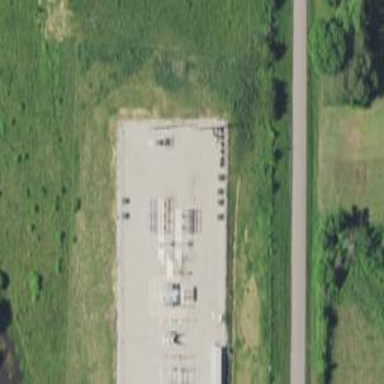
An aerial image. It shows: Power substation specializing in generation.